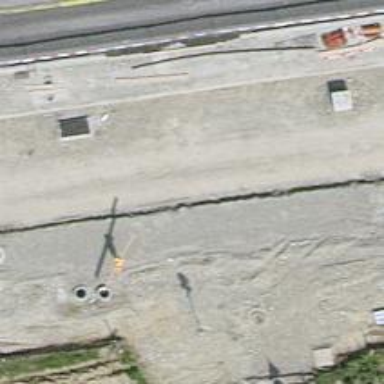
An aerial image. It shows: Road with traffic signals.